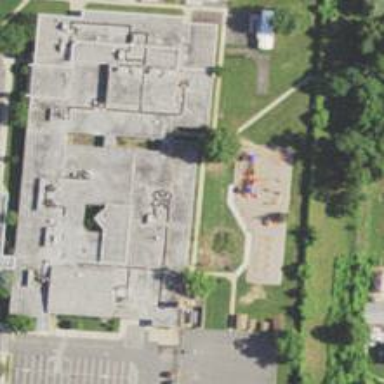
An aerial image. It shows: School building.